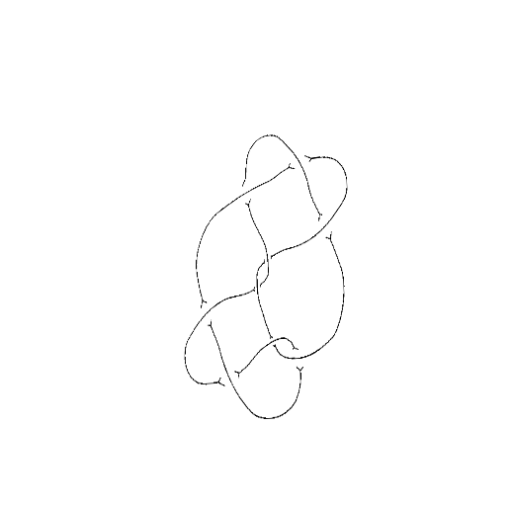
Crossing number: 9